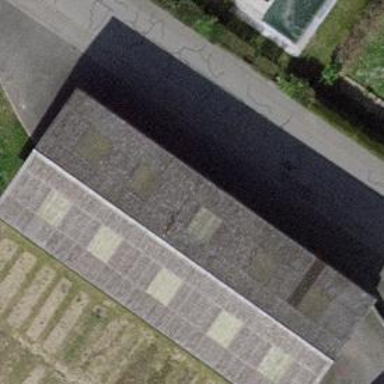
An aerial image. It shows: Farm auxiliary building.